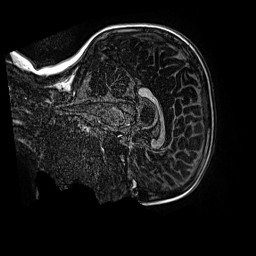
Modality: MP2RAGE
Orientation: sagittal
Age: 9
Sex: male
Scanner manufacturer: siemens
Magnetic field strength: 3 T
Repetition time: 4 s
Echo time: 0.00299 s